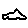
Label: car